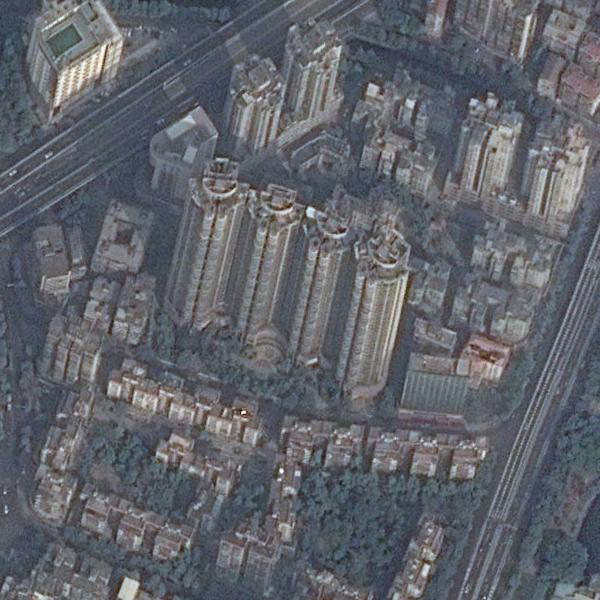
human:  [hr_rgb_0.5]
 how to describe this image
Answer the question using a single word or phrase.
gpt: commercial